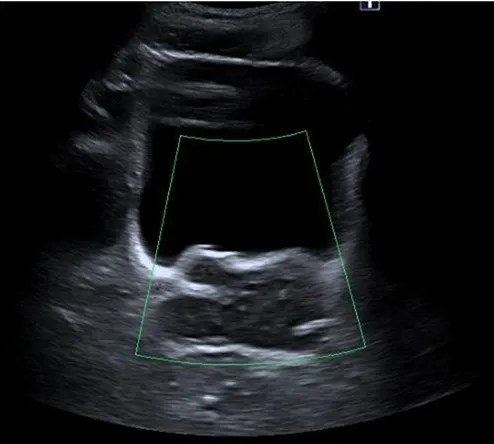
Renal ultrasound showing enlarged prostate indenting into the bladder.
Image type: radiology (ultrasound)